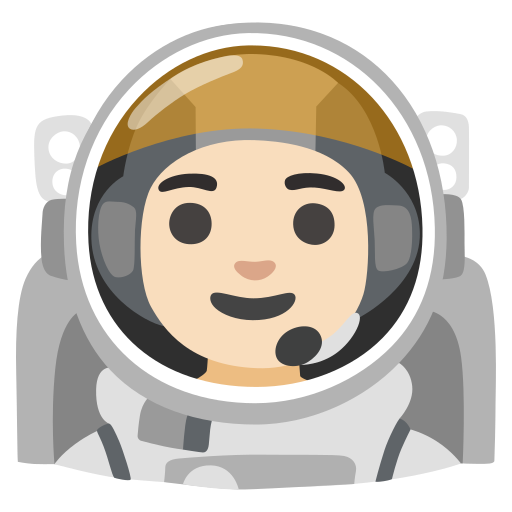
Emoji: 👩🏻‍🚀